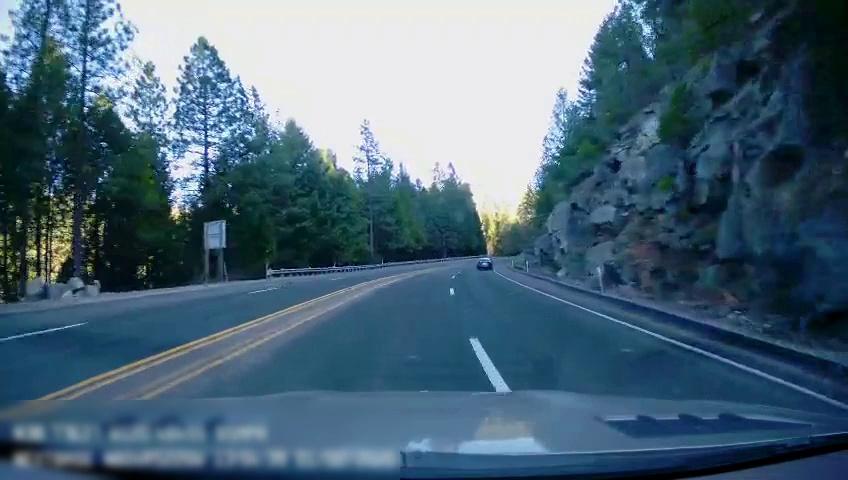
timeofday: Day
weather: Sunny
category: Drivable Space
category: Vehicles | Car
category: Lanes | Opposite Lane
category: Lanes | Alternate Lane
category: Lanes | Current Lane
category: Lanes | Opposite Lane
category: Lanes | Current Lane
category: Lanes | Alternate Lane
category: Lanes | Opposite Lane